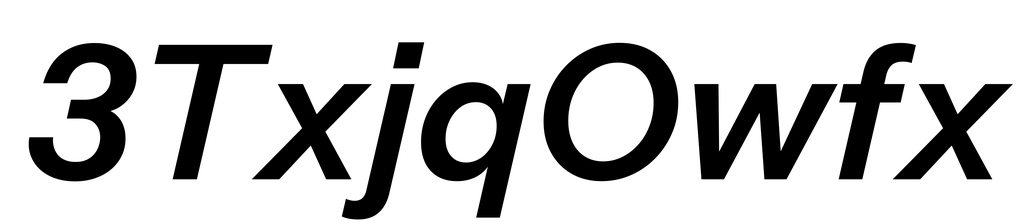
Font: InstrumentSans-Italic_SemiBold_Italic